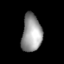
Tissue: lung
Cell type: Endothelial cells
Senescence score: 0.6017
Nuclear area (px): 729
Mean DAPI intensity: 154.925